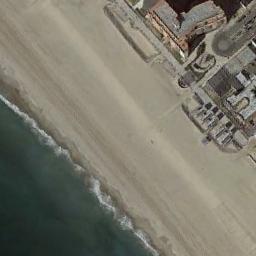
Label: beach